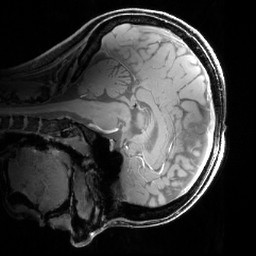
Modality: T1w
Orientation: sagittal
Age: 21
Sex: female
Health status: healthy
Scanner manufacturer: siemens
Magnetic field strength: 7 T
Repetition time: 4.3 s
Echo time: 0.00227 s